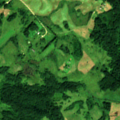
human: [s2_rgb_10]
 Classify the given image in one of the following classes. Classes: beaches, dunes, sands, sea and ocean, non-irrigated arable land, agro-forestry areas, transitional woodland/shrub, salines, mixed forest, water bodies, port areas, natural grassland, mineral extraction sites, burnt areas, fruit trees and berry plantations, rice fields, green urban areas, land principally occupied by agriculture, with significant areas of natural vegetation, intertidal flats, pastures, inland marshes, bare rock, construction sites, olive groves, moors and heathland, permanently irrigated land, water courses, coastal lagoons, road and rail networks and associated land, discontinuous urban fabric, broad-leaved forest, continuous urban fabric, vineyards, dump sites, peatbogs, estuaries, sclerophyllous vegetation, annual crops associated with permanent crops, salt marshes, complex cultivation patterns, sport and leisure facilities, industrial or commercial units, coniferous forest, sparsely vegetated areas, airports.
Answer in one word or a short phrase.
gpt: non-irrigated arable land, pastures, land principally occupied by agriculture, with significant areas of natural vegetation, broad-leaved forest, coniferous forest